Question: I'm using a lazy loading tree in a web app project; however, I've ran into some strange behavior. It seems a simple tree with just 3 levels causes 7 requests for the root structure. After looking at the official JRS tree test, I'm not sure whether this is normal or not.
Have a look at this example:
<URL>
When I visit it, my browser makes 5 requests for the root structure. My only question is why?
: Worth mentioning is this doesn't happen with dojo 1.5 or below.
Here's what it looks like in the inspector (Chrome):

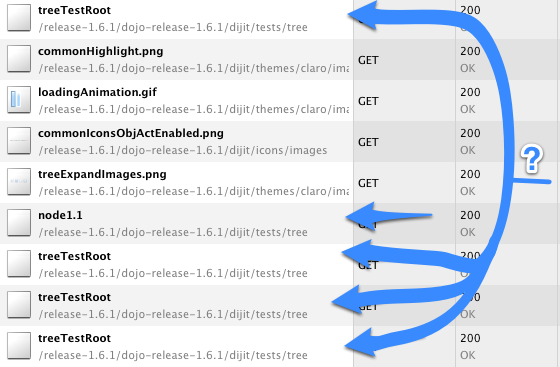
Answer: finally I found a solution to this problem, thanks to this post on dojo interest: <URL>.
basically, with dojo 1.6 the dijit.tree.ForestStoreModel was extended with a few new hook-like functions (I guess because of the work done with the TreeGrid). One of these, 'onSetItem' is called once a tree node is expanded (thus going form preLoaded to fully loaded when using a lazyLoading store). In the basic implementation, this function calls '_requeryTop()', which requeries all root items.
for our application we could simply replace 'dijit.tree.ForestStoreModel' with our implementation 'digicult.dijit.tree.ForestStoreModel', where 'onSetItem' and 'onNewItem' don't call 'this._requeryTop'.
Sadly it's not enough to subclass the ForestStoreModel, as there are 'this.inherited(arguments);' calls in the functions which can't be replaced easily, so we had to copy the whole class (copy class, rename, comment out two lines - easiest fix in a long time :-) ) - this may force us to redesign the class again once we update dojo to an even newer version.